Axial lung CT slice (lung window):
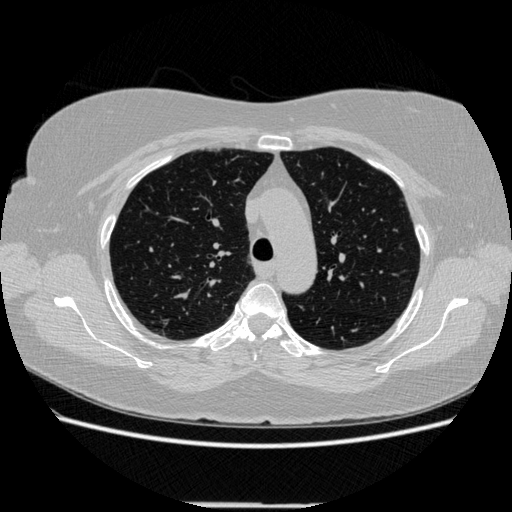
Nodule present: no